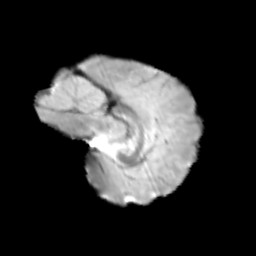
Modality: T2w
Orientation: sagittal
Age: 12
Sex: male
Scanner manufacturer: siemens
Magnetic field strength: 3 T
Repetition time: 3.8 s
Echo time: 0.07 s